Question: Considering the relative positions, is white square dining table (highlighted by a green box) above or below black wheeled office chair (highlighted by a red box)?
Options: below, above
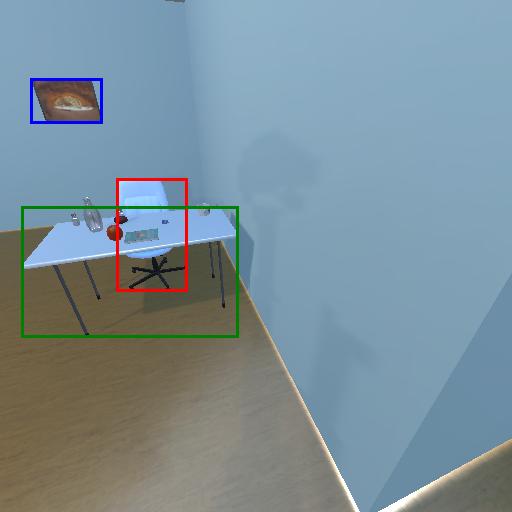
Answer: below